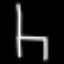
Label: chair